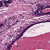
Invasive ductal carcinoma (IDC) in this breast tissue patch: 0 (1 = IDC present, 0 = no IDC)